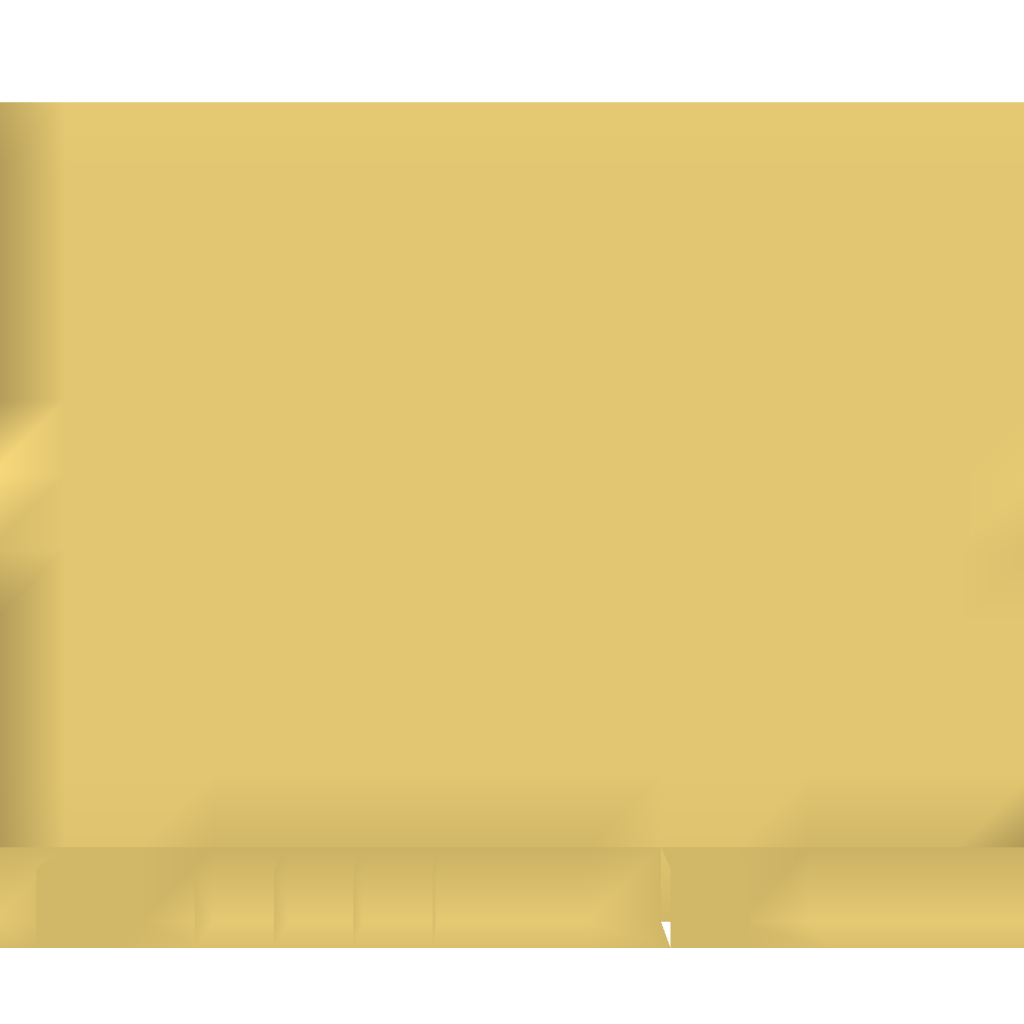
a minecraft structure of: Mob Trap bad low quality